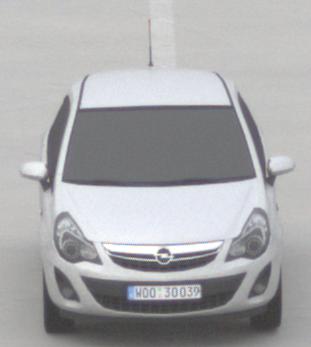
Make: Opel
Model: Corsa 1.2
Detailed model: Corsa (D)
Model produced from: 2011/01
Model produced until: 2014/08
Doors: 3
Color: white
Road condition: dry road
Daytime: morning or afternoon
Contrast: low contrast